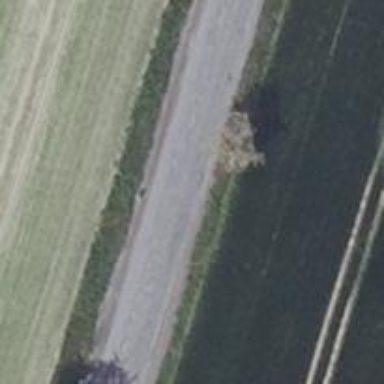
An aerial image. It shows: Deciduous broadleaved tree.